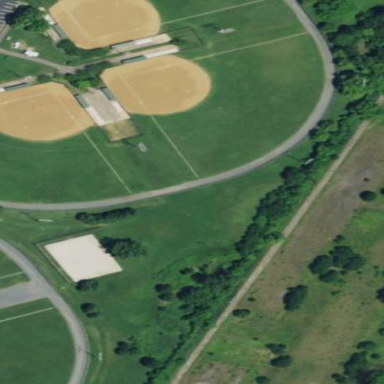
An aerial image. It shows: Baseball pitch for leisure land.